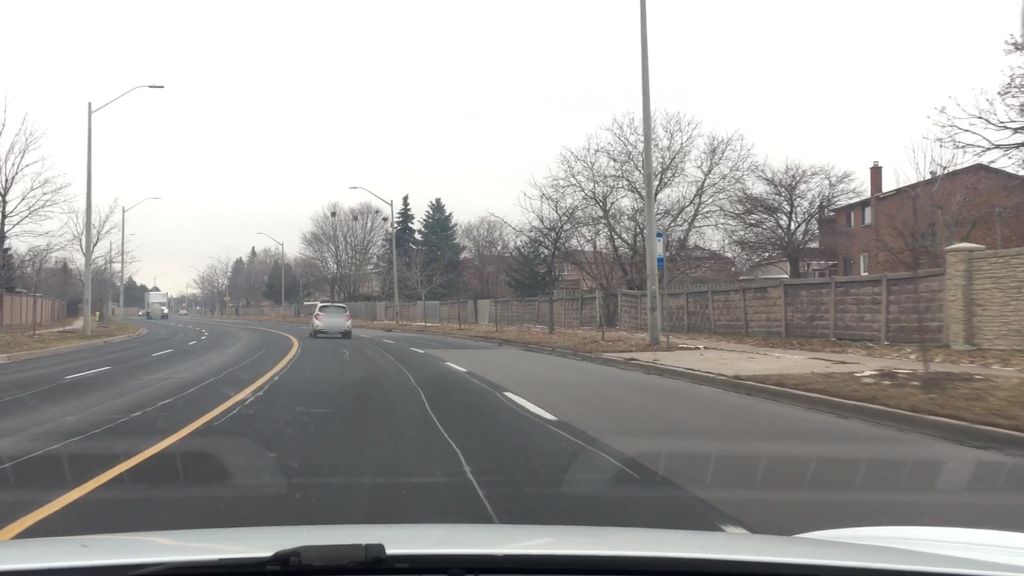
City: toronto